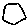
Label: hexagon